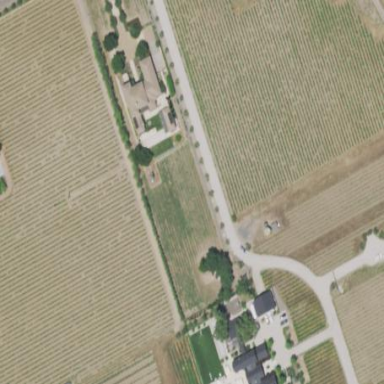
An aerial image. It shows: Vineyard with wine grapes as the crop.